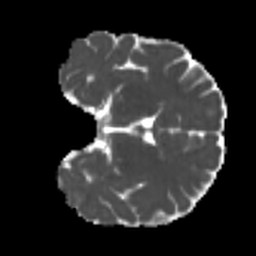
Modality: MD
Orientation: coronal
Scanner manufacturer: siemens
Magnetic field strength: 3 T
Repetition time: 4 s
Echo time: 0.0594 s